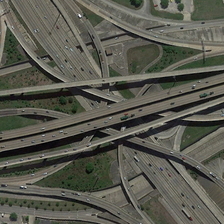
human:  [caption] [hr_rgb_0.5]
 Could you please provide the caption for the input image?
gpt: a large number of trees are planted on both sides of the road .

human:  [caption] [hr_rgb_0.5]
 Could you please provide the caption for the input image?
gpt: a large number of trees are planted on both sides of the road .

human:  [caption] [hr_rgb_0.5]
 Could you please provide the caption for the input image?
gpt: a large number of cars running on the overpass .

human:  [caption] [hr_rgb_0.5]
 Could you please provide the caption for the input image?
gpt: a large number of cars running on the overpass .

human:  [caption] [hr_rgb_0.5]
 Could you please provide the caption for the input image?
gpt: a large number of cars running on the overpass .